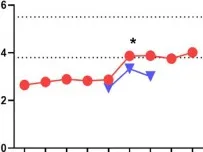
Changes in patients' routine blood examination. (A) Changes in patients' RBC levels.
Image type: chart (chart)